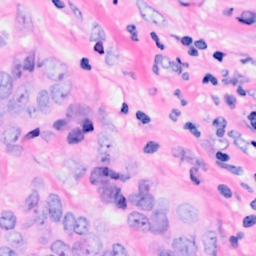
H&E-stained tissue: Breast